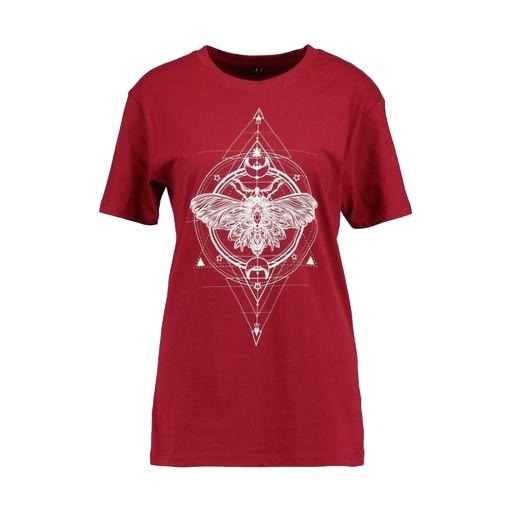
red plus size printed t-shirt only macy, red printed t-shirt only macy, moth design, white background